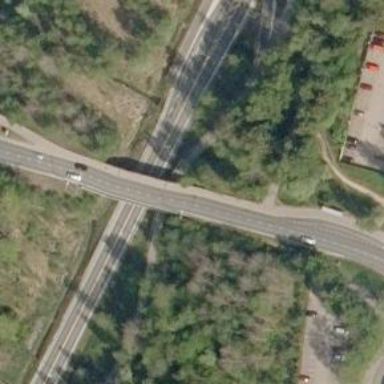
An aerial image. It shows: Asphalt cycleway.